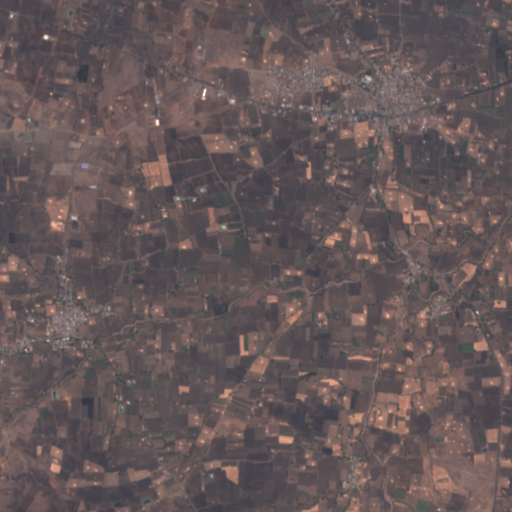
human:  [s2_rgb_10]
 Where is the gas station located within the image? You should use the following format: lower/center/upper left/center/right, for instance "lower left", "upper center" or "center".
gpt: The gas station is located in the upper right of the image.
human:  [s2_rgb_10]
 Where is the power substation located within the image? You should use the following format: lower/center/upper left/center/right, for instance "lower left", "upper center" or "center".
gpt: The power substation is located in the upper center of the image.
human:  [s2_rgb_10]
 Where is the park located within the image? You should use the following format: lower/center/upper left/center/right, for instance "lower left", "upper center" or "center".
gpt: There is no park in the image.